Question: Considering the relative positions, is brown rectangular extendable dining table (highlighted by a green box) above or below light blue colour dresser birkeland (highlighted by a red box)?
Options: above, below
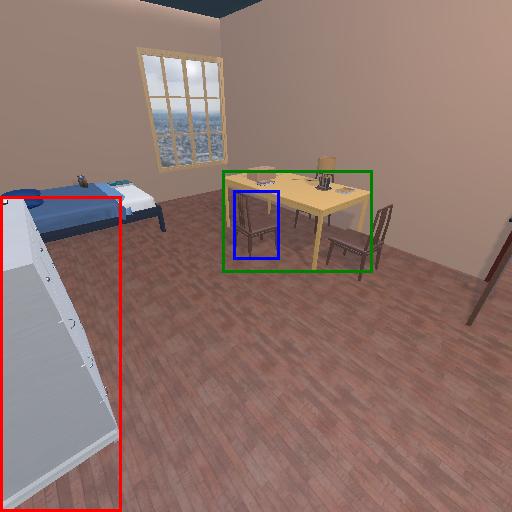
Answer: above